【题型】填空题　【知识点】向量　【难度】easy
如图，已知点 \(A\)、\(B\)、\(C\) 在直线 \(l\) 上，点 \(P\) 在直线 \(l\) 外，\(BC = 2AB\)，\(\overrightarrow{PA} = \vec{a}\)，\(\overrightarrow{PB} = \vec{b}\)，那么 \(\overrightarrow{PC} = \underline{\quad\quad}\)。（用向量 \(\vec{a}\)、\(\vec{b}\) 表示）

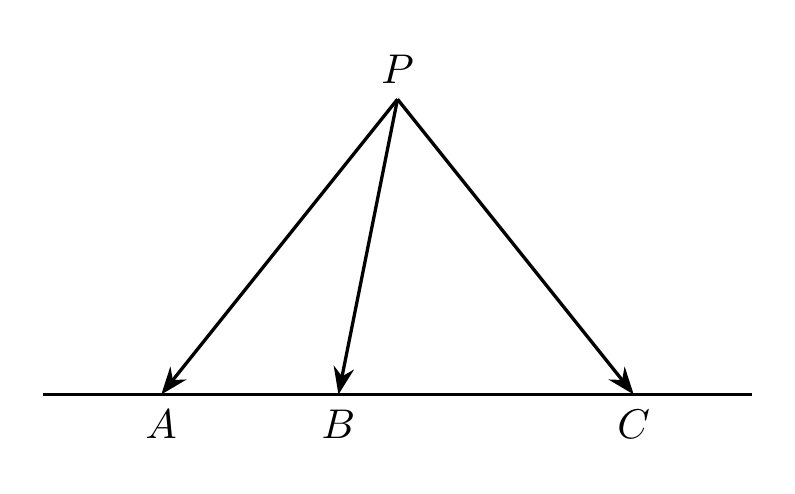
【解答】
【答案】\(\boldsymbol{3\vec{b} - 2\vec{a}}\)
\vspace{1em}
【分析】在 \(\triangle ABP\) 中，利用三角形法则求得 \(\overrightarrow{AB}\)；然后结合 \(BC = 2AB\) 求得 \(\overrightarrow{AC}\)；最后在 \(\triangle PAC\) 中，再次利用三角形法则求得答案。
\vspace{1em}
【解答】解：\(\because \overrightarrow{PA} = \vec{a}\)，\(\overrightarrow{PB} = \vec{b}\)，
\[
\therefore \overrightarrow{AB} = \overrightarrow{PB} - \overrightarrow{PA} = \vec{b} - \vec{a}.
\]
\(\because BC = 2AB\)，
\[
\therefore \overrightarrow{AC} = 3\overrightarrow{AB} = 3\vec{b} - 3\vec{a}.
\]
\[
\therefore \overrightarrow{PC} = \overrightarrow{PA} + \overrightarrow{AC} = \vec{a} + 3\vec{b} - 3\vec{a} = 3\vec{b} - 2\vec{a}.
\]
故答案为：\(\boldsymbol{3\vec{b} - 2\vec{a}}\)。
\vspace{1em}
【点评】本题考查平面向量，熟练掌握平面向量的计算是解答本题的关键。